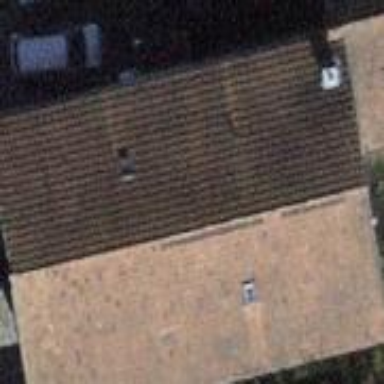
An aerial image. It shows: Building with tile roof.